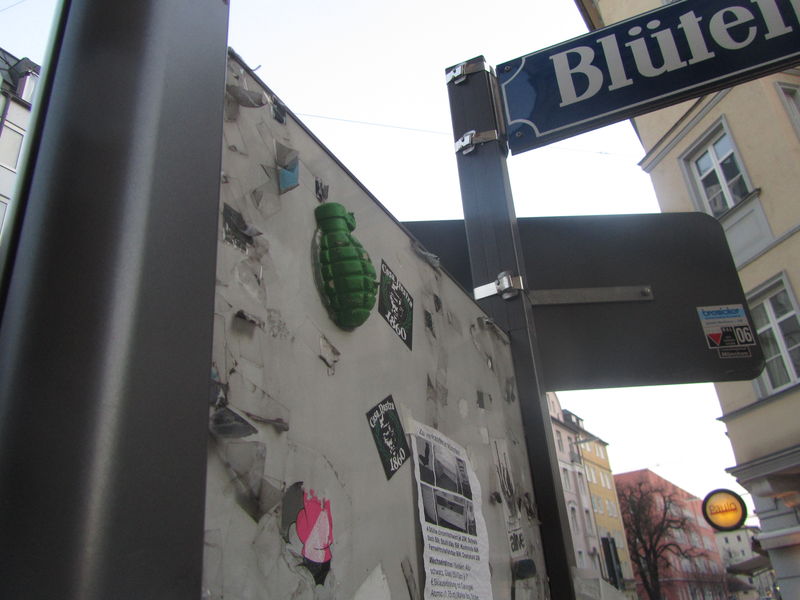
Titel: Granate
Standort: München
Schlagwörter: grün, stadt, lampe, strasse, blüte, blüten, gebäude, haus, wand, häuser, blatt, leuchte, schrift, ecke, modern, mauer, zeitgenössisch, collage, foto, fotografie, schild, zettel, münchen, türkenstrasse, plakate, strassenschild, aushang, aufkleber, kleber, aggression, granate, street art, handgranate, 1860, sticker, blütenstrasse, statement, strassenkunst, atrappe, bootfenster